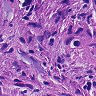
Metastatic tissue present: yes